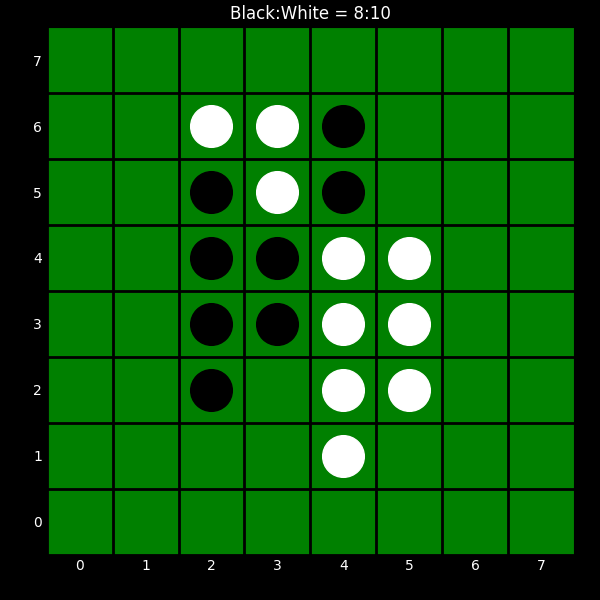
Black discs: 8
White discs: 10